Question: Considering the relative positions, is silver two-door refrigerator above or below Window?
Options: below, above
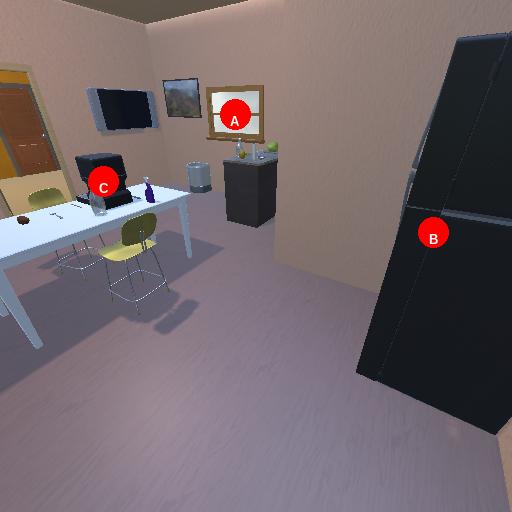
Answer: below